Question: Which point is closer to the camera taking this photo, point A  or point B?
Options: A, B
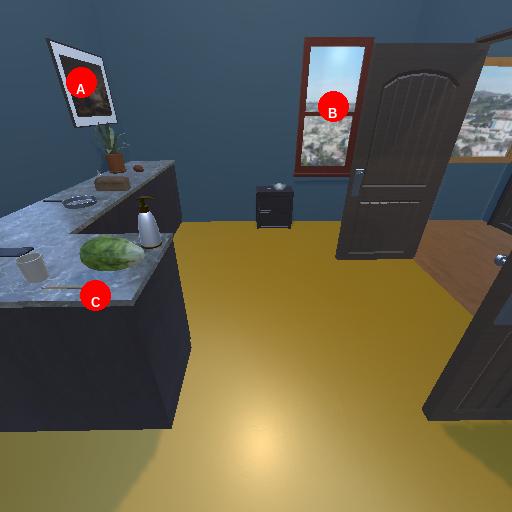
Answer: A